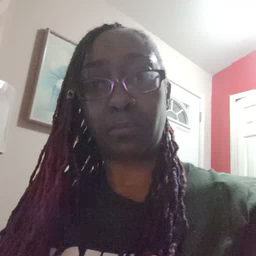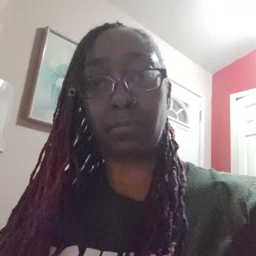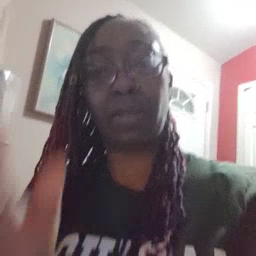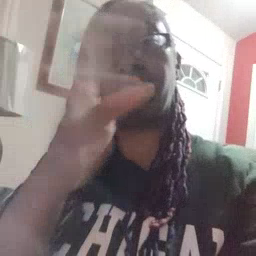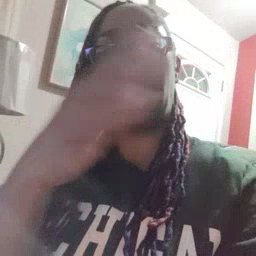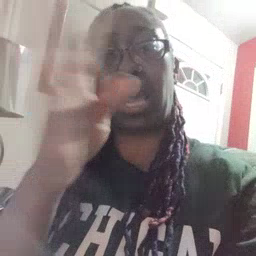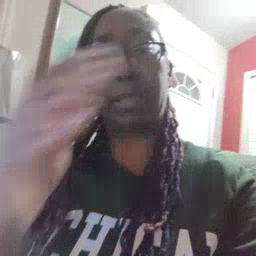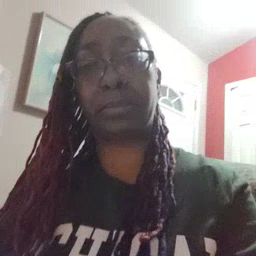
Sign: flag